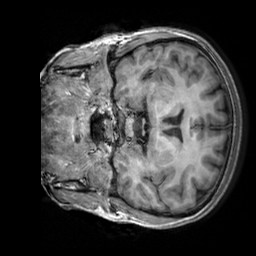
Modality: T1w
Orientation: coronal
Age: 24
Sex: female
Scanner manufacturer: siemens
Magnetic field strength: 3 T
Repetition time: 2.3 s
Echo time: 0.00303 s